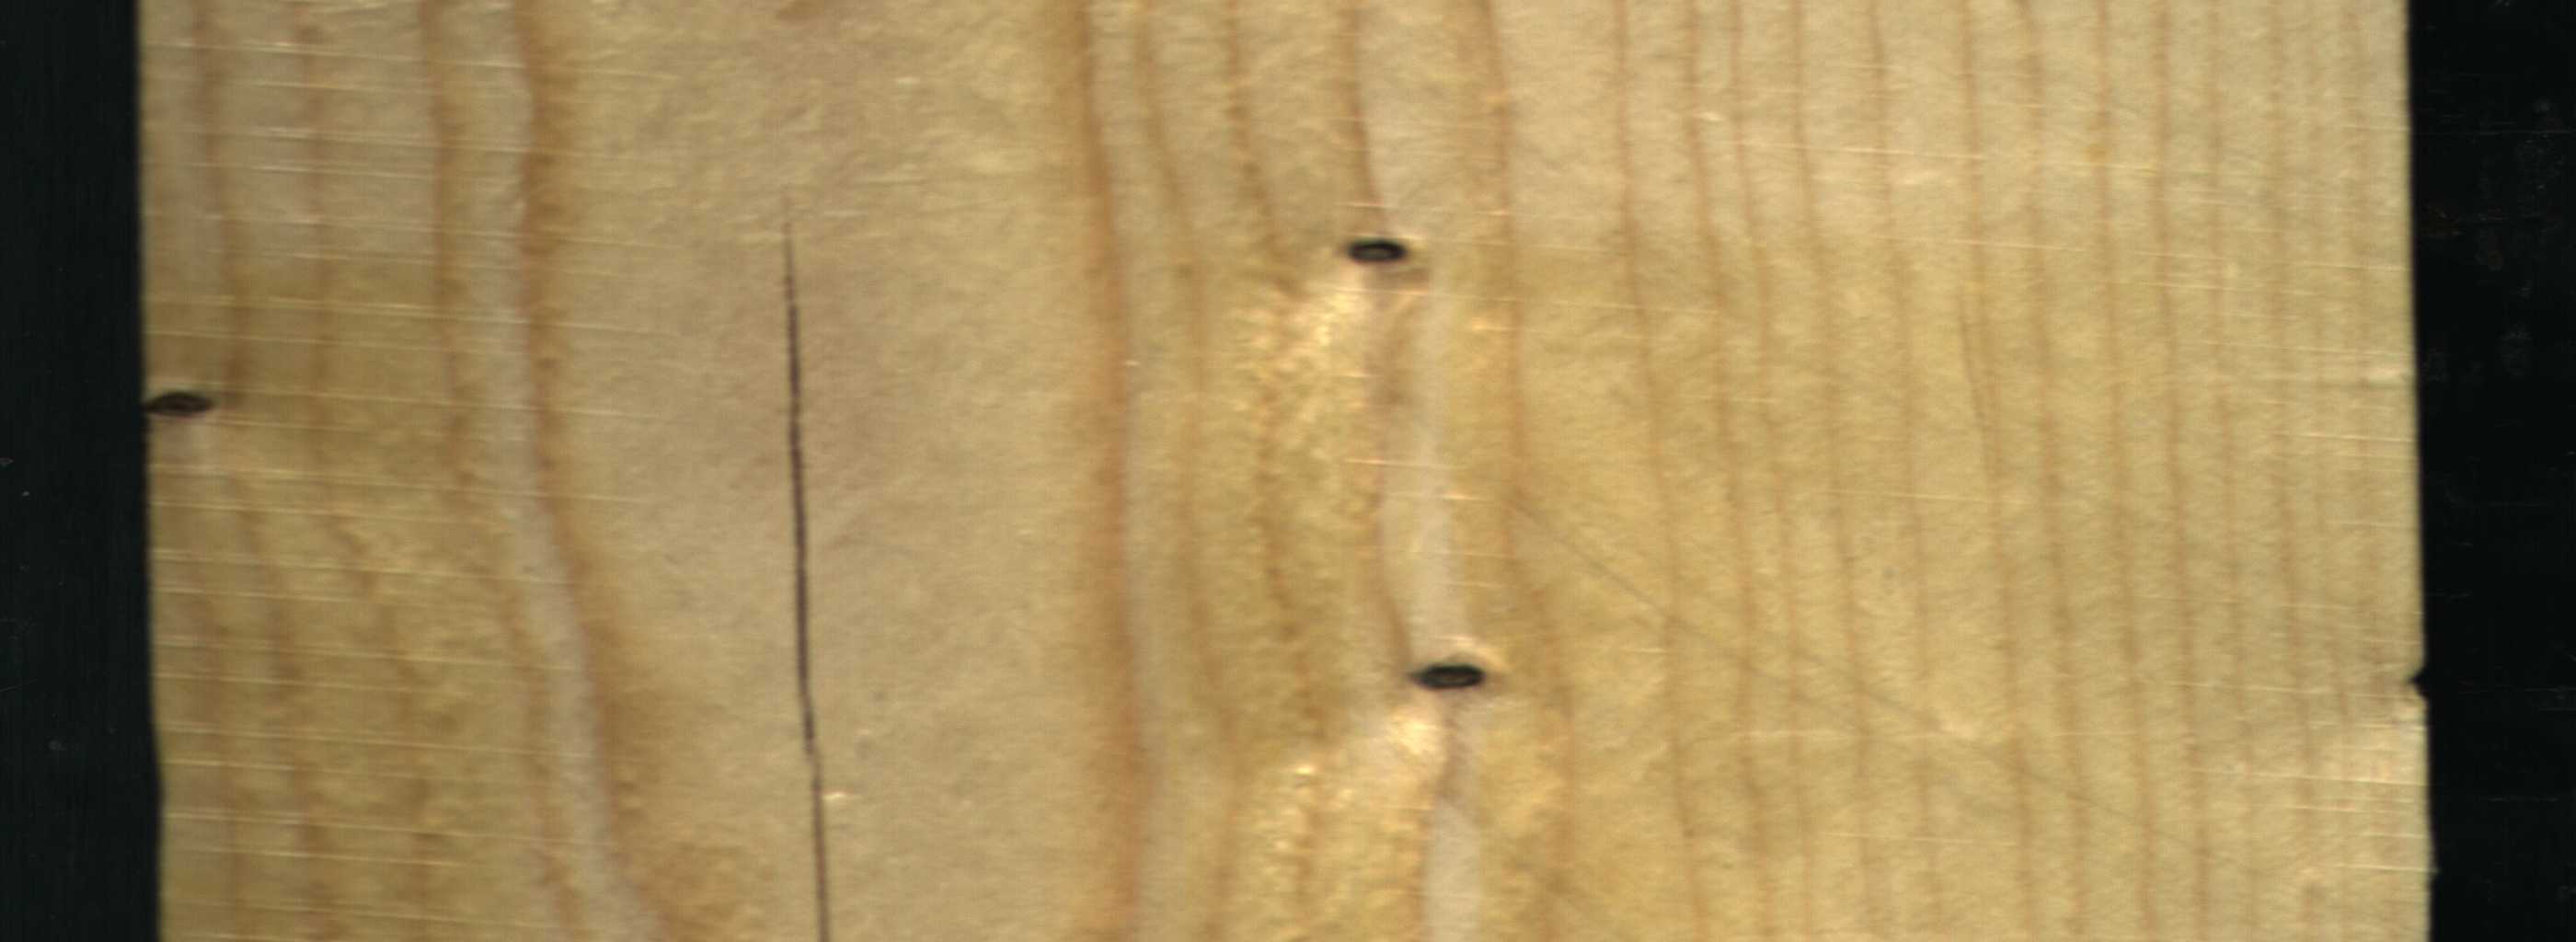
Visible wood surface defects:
resin
Dead_Knot
Dead_Knot
Dead_Knot